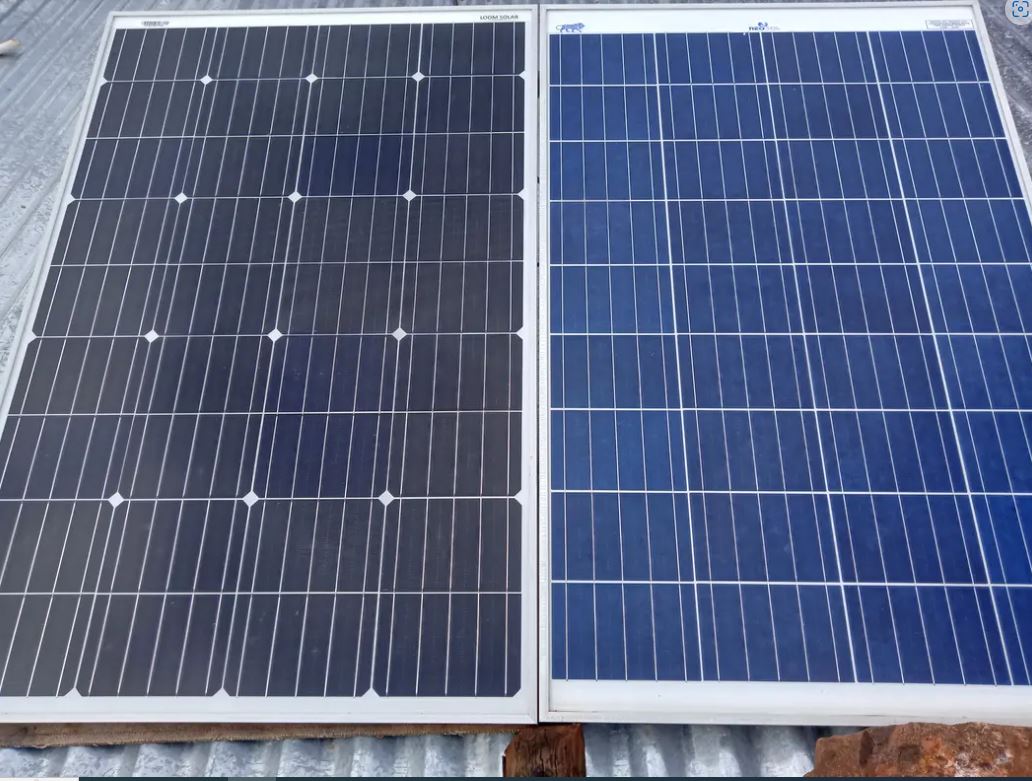
Label: Clean